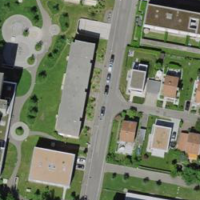
EUNIS habitat code: 55
Species observed at this site:
Pica pica
Phylloscopus collybita
Corvus corone
Fringilla coelebs
Passer domesticus
Carduelis carduelis